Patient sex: F
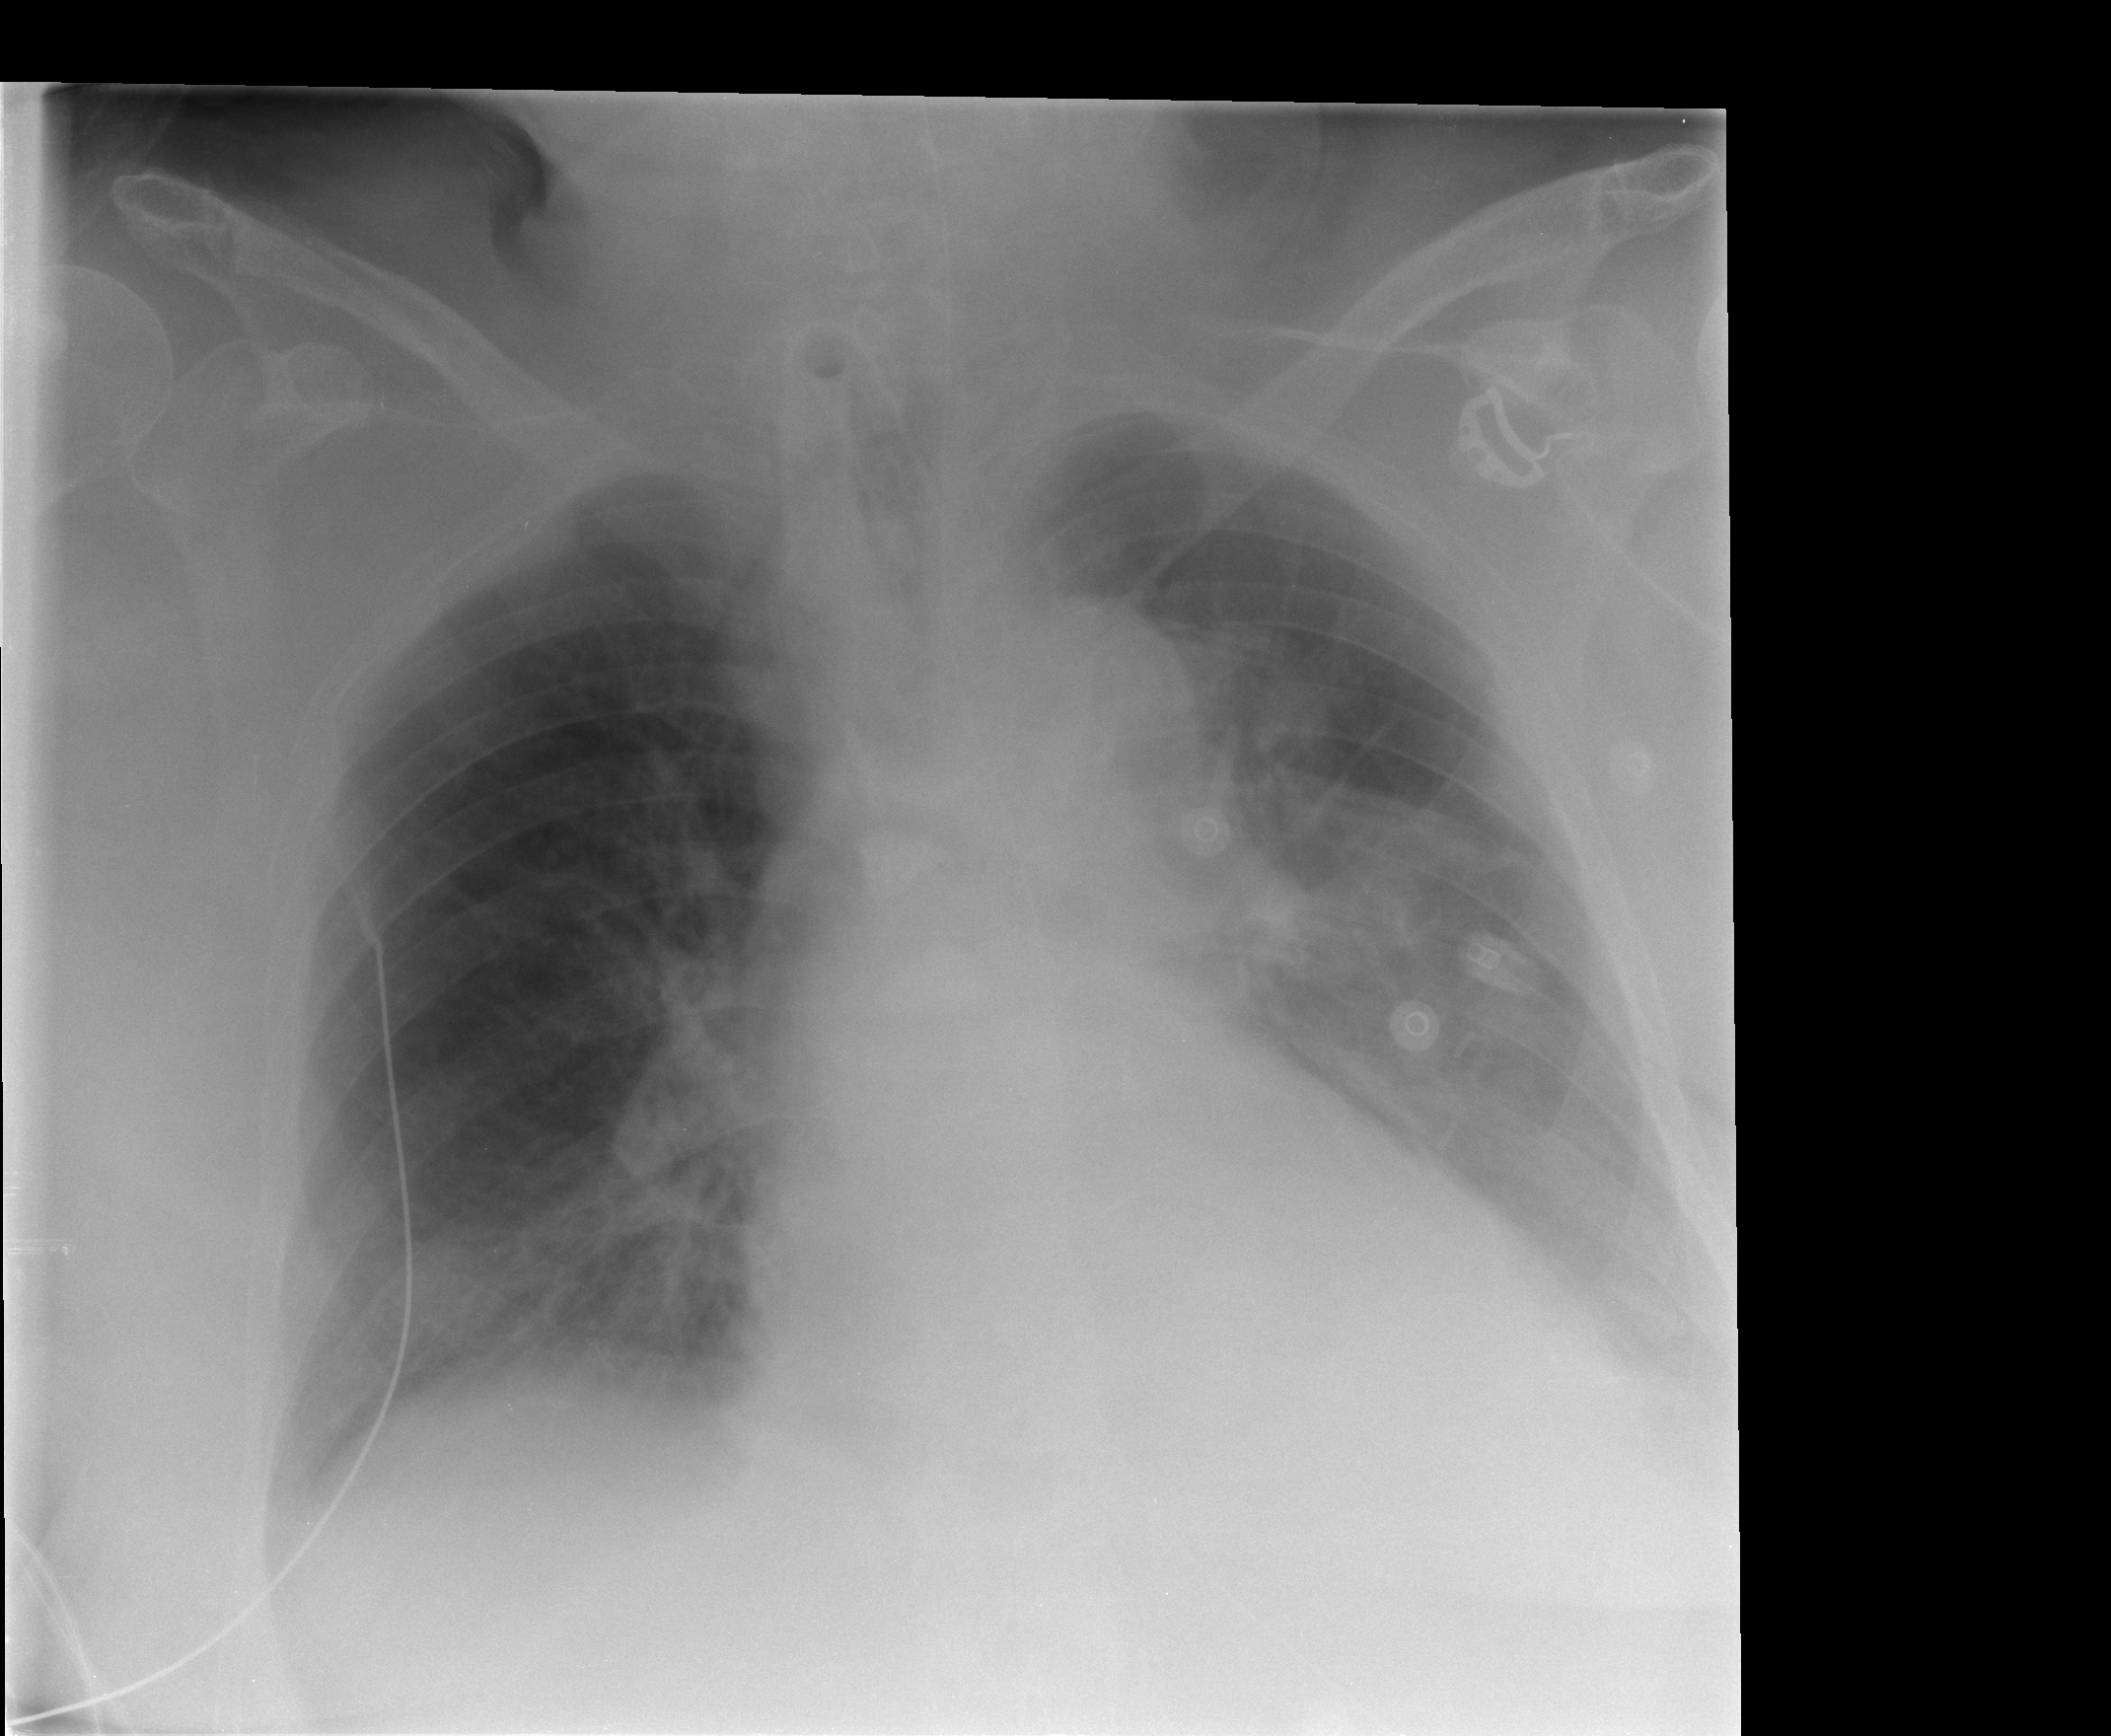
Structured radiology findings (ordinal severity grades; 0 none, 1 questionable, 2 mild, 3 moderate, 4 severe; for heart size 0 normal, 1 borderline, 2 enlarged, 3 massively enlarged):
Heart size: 2
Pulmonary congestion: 0
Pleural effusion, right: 1
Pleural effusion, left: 2
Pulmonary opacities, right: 0
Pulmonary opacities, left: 0
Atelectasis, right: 1
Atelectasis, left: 2